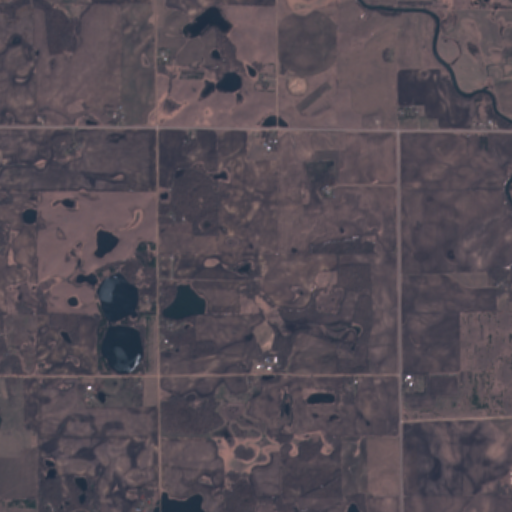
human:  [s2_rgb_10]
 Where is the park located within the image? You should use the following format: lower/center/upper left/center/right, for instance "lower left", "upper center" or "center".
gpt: The park is located in the upper right of the image.
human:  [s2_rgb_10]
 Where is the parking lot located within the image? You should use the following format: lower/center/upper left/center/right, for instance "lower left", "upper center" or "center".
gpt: The parking lot is located in the upper right of the image.
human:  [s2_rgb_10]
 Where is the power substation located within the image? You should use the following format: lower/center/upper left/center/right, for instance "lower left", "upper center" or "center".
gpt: The power substation is located in the upper right of the image.
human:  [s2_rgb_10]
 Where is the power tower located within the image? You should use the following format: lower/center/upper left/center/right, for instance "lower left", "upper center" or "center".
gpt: The power tower is located in the left of the image.
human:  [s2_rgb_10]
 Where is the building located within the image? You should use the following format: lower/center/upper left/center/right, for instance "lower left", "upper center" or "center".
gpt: The building is located in the upper right of the image.
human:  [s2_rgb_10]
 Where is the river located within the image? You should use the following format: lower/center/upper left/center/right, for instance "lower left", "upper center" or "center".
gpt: The river is located in the right of the image.
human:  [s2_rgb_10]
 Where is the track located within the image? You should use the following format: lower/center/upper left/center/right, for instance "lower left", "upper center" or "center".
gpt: There is no track in the image.